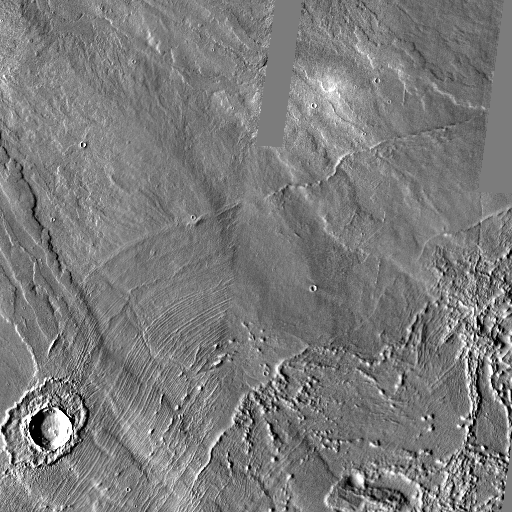
Crater classes present: Background, Other, Layered, Buried